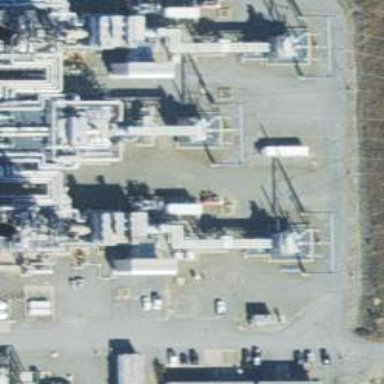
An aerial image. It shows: Gas turbine generator is in use.